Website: macys
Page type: customer-info-address
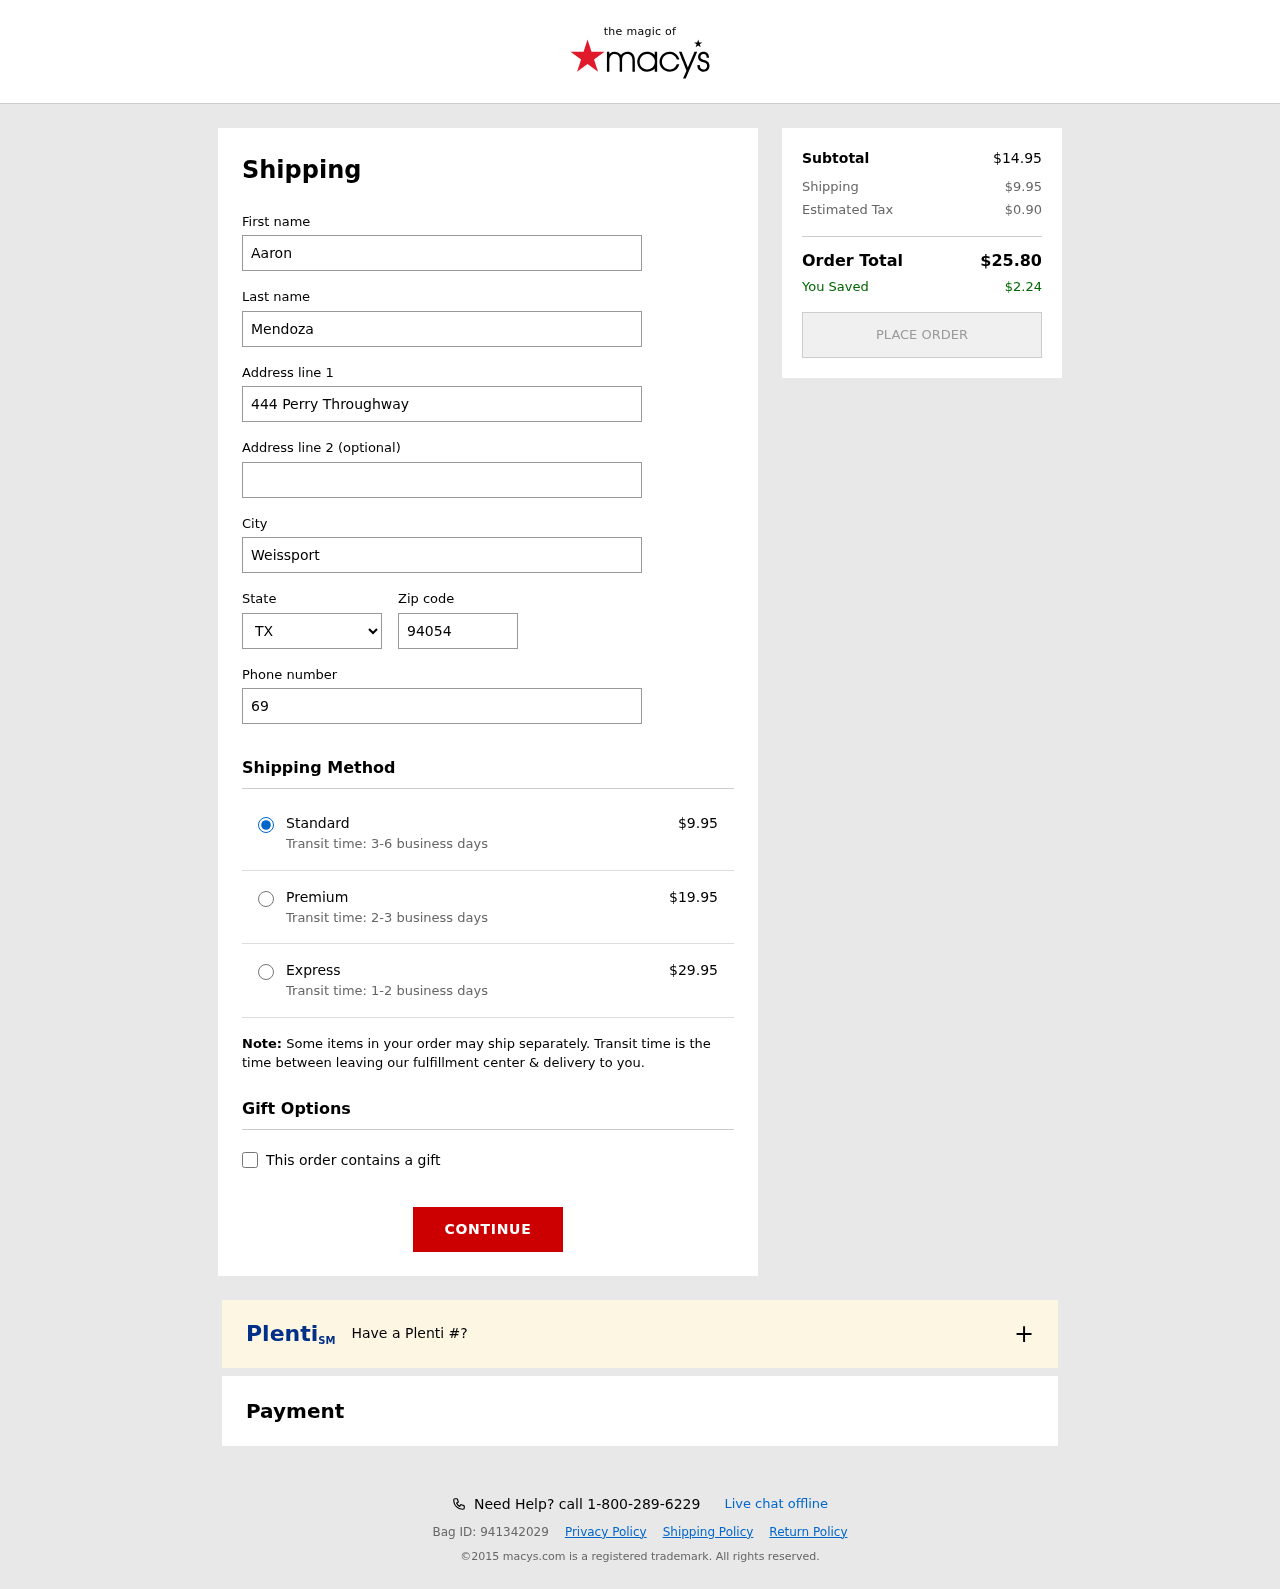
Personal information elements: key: PII_CITY
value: Weissport
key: PII_FIRSTNAME
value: Aaron
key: PII_LASTNAME
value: Mendoza
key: PII_PHONE
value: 6936951455
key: PII_POSTCODE
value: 94054
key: PII_STATE_ABBR
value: TX
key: PII_STREET
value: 444 Perry Throughway
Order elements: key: ORDER_SHIPPING_COST
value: $9.95
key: ORDER_SHIPPING_COST_PREMIUM
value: $19.95
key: ORDER_SHIPPING_COST_EXPRESS
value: $29.95
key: ORDER_SUBTOTAL
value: $14.95
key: ORDER_TAX
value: $0.90
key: ORDER_TOTAL
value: $25.80
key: ORDER_SAVINGS
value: $2.24